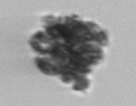
Label: detritus